Question: Normally adding a customized JPanel with a specific size to another JPanel (container) without a specified size works like a charm. You can't see the container at all. In this example, the red visible border is actually the background color of my container. The blue is the border of the container. Why do the red area appear/why don't it normally appear?
I'm pretty sure that:
'''
Jpanel panel = new JPanel;
panel.setBackground(new Color(Color.BLACK));
JPanel panel2 = new JPanel;
panel2.setBackground(new Color(Color.RED));
panel2.setPrefferedSize(new Dimension(200,200));
panel.add(panel2);
'''
will be a fully red window, no black border visible. I can't see what I do very different?

3 classes to run the code:
'''
public class Center extends JPanel {
JPanel centerFrame = new JPanel();
public Center() {
setLayout(new BorderLayout());
centerFrame.setBackground(Color.RED);
centerFrame.setBorder(new LineBorder(Color.BLUE, 6));
centerFrame.add(panel1());
add(centerFrame, BorderLayout.CENTER);
add(new Buttons(), BorderLayout.PAGE_END);
}
public JPanel panel1() {
JPanel pane = new JPanel(new BorderLayout());
JPanel content = new JPanel();
content.setPreferredSize(new Dimension(400,200));
pane.add(content, BorderLayout.CENTER);
return pane;
}
}
'''
---
'''
public class Buttons extends JPanel {
public Buttons() {
setLayout(new GridLayout(2, 3));
add(new JButton("Button 1"));
add(new JButton("Button 2"));
add(new JButton("Button 3"));
add(new JButton("Button 4"));
add(new JButton("Button 5"));
add(new JButton("Button 6"));
}
}
'''
---
'''
public class Run extends JFrame {
public Run() {
add(new TestClass());
setDefaultCloseOperation(EXIT_ON_CLOSE);
pack();
setLocationRelativeTo(null);
setVisible(true);
}
public static void main(String[] _) {
new Run();
}
}
'''
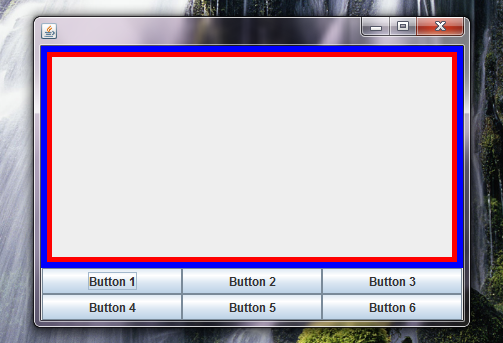
Answer: The problem is that 'JPanels' come with a default 'FlowLayout' that in turn come equipped with default 5 pixel gaps. If you change the gaps to 0, you won't see it
'''
centerFrame.setLayout(new FlowLayout(FlowLayout.CENTER, 0, 0));
'''
-Or-
'''
centerFrame.setBorder(new LineBorder(Color.BLUE, 6));
FlowLayout flow = (FlowLayout)centerFrame.getLayout();
flow.setHgap(0);
flow.setVgap(0);
'''
See the <URL>